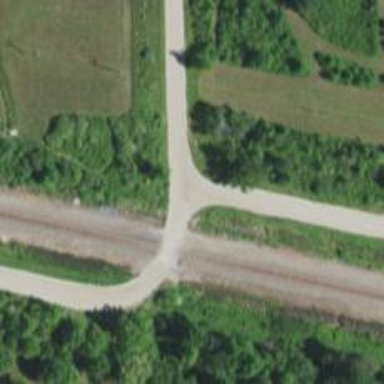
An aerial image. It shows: Railway track.